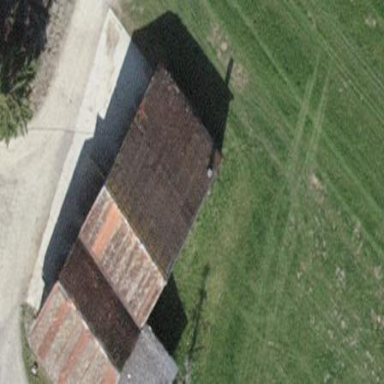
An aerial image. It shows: Gabled roof on farm auxiliary building.